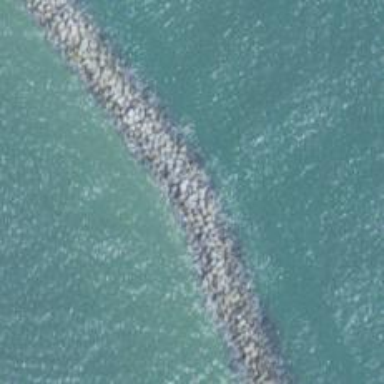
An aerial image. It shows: Breakwater structure.